Group 1:
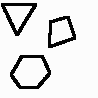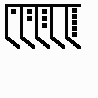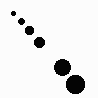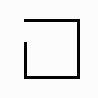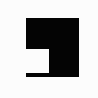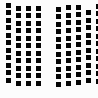
Group 2:
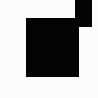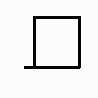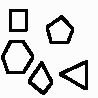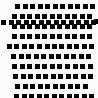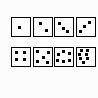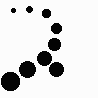
Rule separating the two groups: Something is missing vs. an extra copy of something is added.
Concepts: extra_part, missing_part, regular_irregular_change
Comments: A generalization of Hofstadter's BP148.
Author: Giuseppe Insana